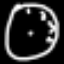
Label: clock